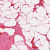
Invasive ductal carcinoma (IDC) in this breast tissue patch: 0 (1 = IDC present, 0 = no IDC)